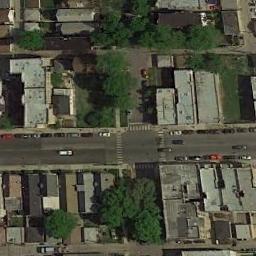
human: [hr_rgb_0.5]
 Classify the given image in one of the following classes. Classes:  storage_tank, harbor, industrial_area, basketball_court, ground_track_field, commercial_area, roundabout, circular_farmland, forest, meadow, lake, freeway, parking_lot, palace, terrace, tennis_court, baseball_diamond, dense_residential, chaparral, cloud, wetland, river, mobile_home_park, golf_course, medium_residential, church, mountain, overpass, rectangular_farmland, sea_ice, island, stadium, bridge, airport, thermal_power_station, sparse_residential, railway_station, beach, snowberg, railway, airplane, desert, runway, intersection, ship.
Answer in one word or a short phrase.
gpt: intersection